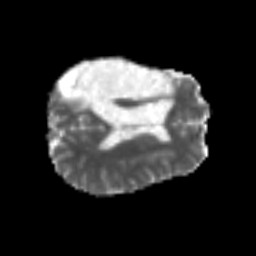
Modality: MD
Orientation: axial
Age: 54
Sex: male
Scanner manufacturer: siemens
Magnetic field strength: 3 T
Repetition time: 6.1 s
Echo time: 0.101 s